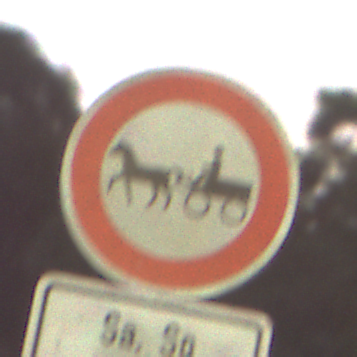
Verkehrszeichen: VerbotGespannfuhrwerke
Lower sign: ZeitangabenMitBeschraenkungAufWochentage9
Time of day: Night
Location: Outdoor (Suburban)
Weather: Clear
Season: NotSpecified
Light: Artificial